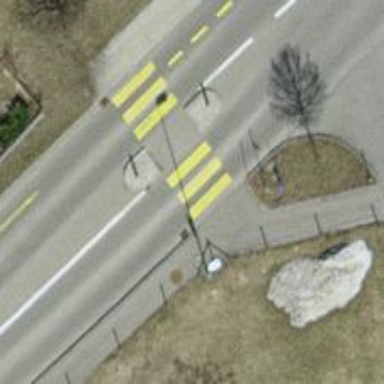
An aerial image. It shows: Uncontrolled zebra crossing with central island. The crossing is marked with zebra stripes.